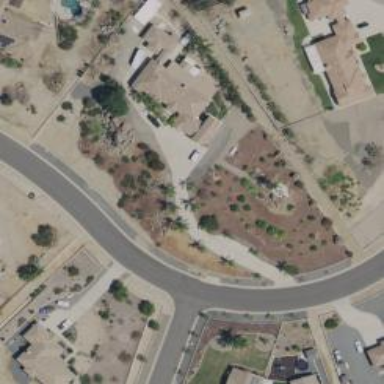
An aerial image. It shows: Driveway leading to service road.